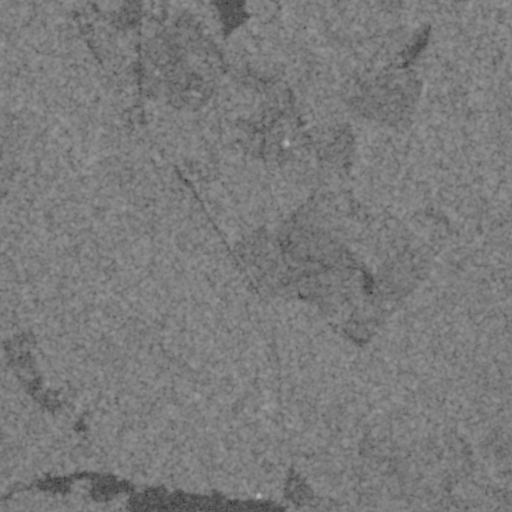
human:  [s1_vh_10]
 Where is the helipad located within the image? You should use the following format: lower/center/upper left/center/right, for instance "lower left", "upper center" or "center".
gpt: The helipad is located in the lower center of the image.
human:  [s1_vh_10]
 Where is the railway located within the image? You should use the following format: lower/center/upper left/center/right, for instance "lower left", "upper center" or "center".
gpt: The railway is located in the lower right of the image.
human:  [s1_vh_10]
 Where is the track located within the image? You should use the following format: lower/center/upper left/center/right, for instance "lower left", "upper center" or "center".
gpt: There is no track in the image.

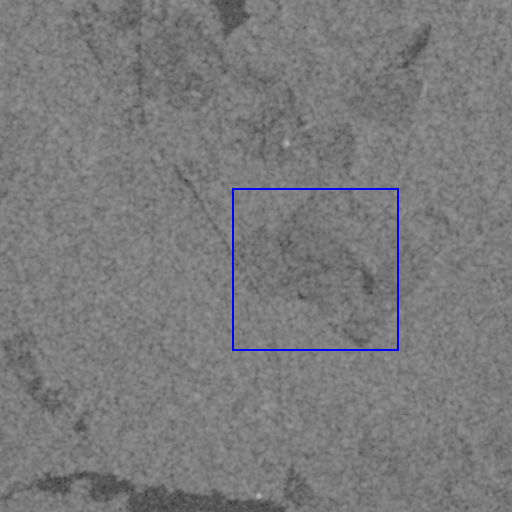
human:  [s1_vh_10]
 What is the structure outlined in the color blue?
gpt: The structure outlined in blue is a crop field.
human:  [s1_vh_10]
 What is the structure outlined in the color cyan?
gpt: There is no cyan outline.